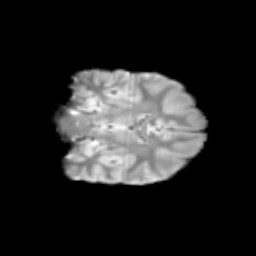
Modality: T2w
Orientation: coronal
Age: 10
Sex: female
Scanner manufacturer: siemens
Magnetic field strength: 3 T
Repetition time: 3.8 s
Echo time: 0.07 s